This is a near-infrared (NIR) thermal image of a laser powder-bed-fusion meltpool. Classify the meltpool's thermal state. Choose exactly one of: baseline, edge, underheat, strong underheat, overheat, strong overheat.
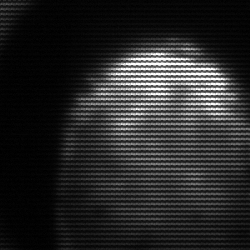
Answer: edge